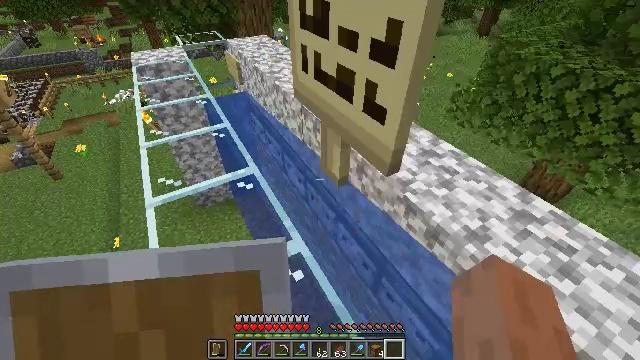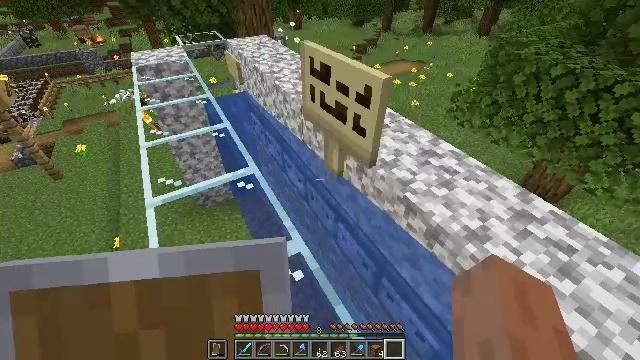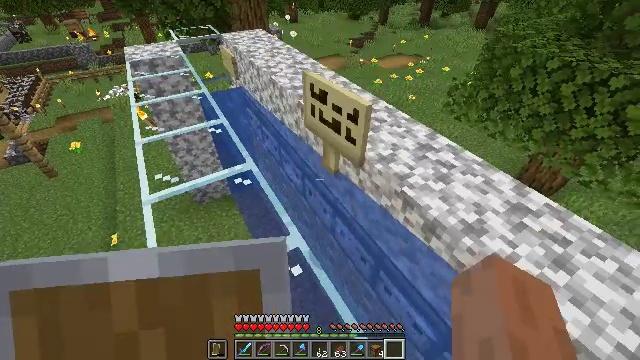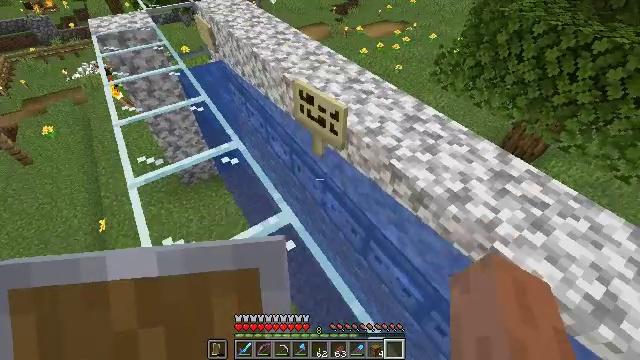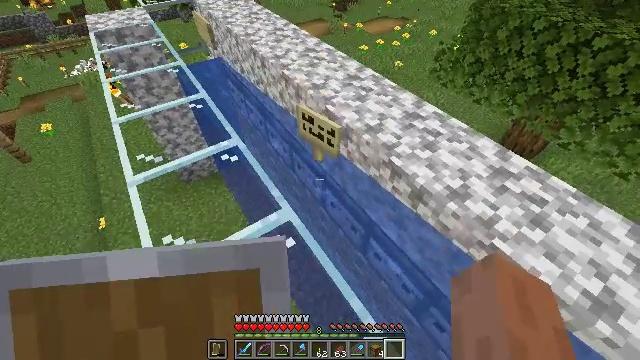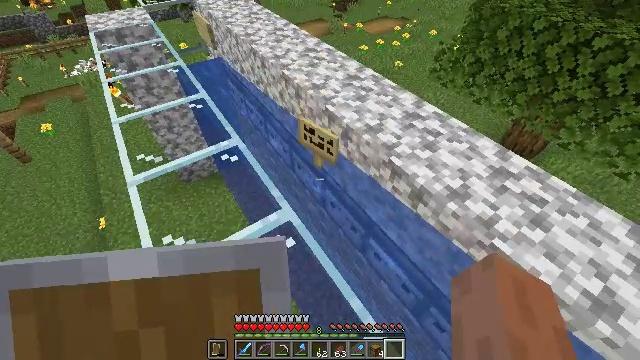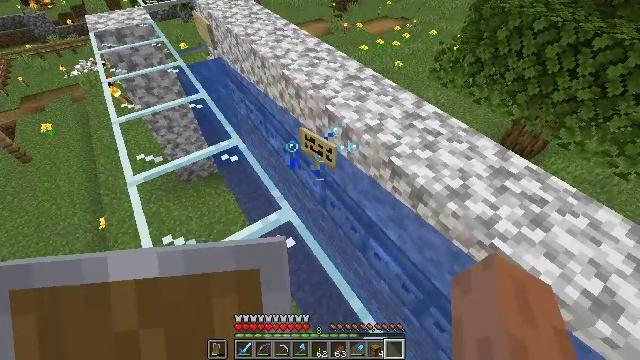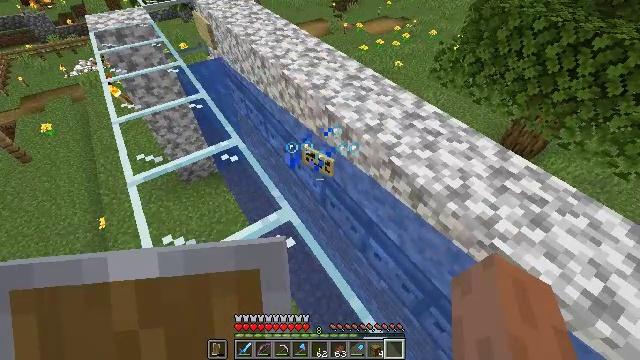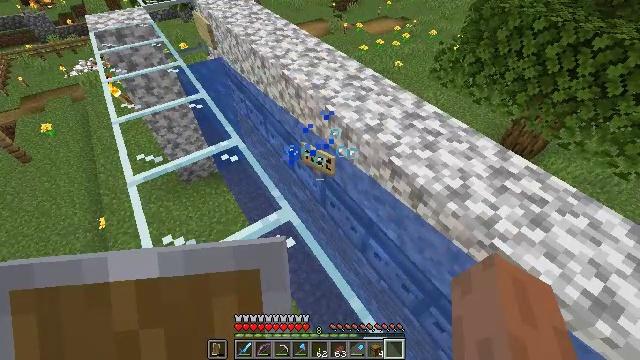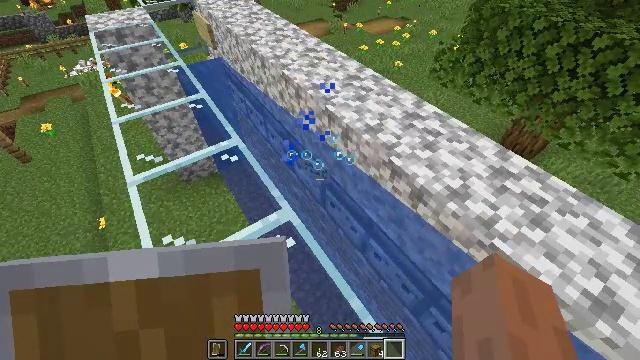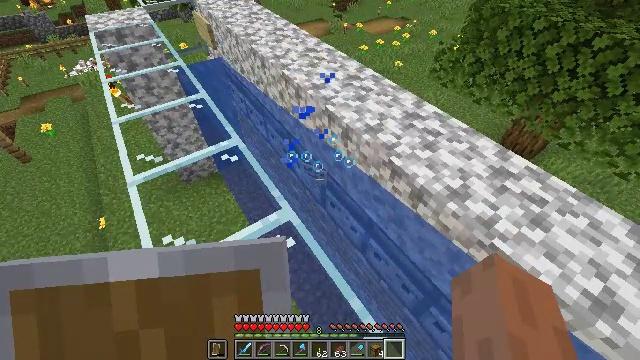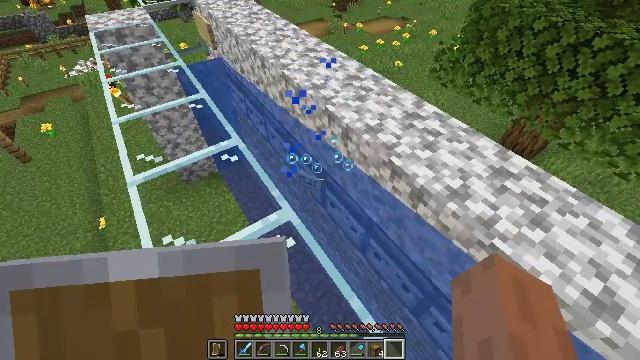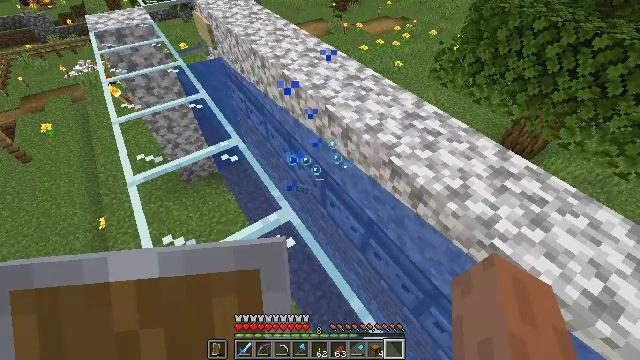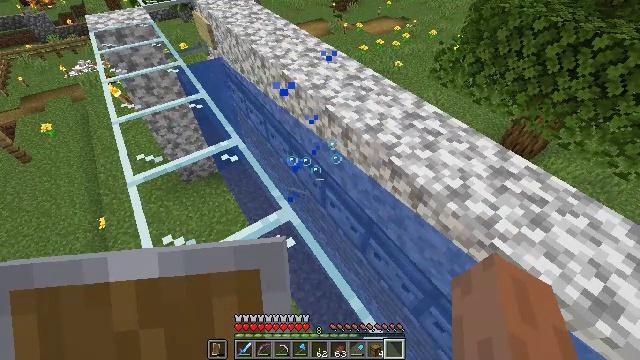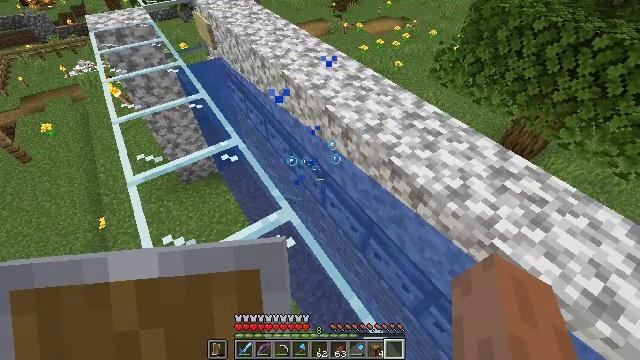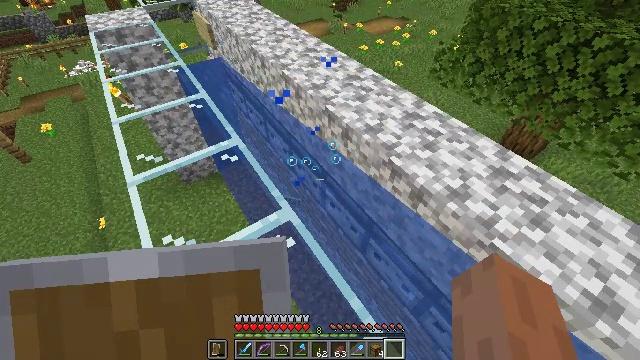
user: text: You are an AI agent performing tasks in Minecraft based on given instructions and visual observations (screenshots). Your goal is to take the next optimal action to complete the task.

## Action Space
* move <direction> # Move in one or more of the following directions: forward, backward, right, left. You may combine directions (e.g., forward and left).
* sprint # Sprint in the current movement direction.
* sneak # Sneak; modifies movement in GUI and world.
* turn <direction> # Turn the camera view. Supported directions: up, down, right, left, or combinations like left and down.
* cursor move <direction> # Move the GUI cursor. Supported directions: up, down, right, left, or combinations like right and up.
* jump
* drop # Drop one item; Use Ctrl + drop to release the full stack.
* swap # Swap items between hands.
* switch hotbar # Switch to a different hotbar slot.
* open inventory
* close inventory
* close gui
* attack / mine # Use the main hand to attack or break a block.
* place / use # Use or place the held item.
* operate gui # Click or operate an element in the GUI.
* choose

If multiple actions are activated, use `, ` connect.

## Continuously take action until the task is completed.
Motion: motion action
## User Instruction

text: Drop a birch sign.
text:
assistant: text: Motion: no_op
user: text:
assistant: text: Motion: turn down
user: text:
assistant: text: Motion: turn right and down
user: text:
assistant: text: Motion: no_op
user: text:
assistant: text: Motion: no_op
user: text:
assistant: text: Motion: no_op
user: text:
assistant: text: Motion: no_op
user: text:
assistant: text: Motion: no_op
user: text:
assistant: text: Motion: no_op
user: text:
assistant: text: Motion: no_op
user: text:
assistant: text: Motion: no_op
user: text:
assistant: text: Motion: no_op
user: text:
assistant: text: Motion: no_op
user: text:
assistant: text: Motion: no_op
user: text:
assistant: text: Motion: no_op
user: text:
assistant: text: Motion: no_op
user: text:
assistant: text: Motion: no_op
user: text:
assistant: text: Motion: no_op
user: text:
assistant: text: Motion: no_op
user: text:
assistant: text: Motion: no_op
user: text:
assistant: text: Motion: no_op
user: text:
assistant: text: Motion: no_op
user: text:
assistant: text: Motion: no_op
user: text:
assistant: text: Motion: no_op
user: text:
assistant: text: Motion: no_op
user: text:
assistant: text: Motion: no_op
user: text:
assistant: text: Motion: no_op
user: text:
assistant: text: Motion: no_op
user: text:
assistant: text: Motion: no_op
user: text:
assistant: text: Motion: no_op